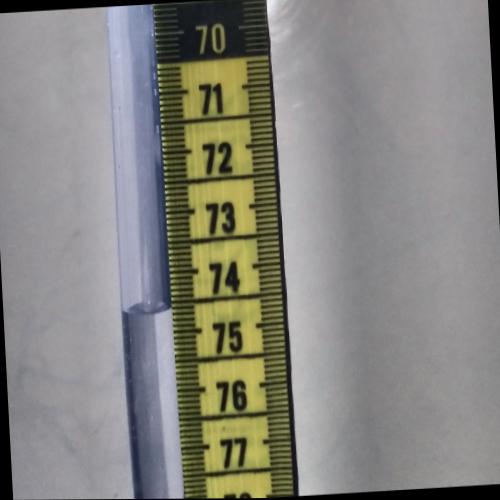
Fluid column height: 74.6 cm